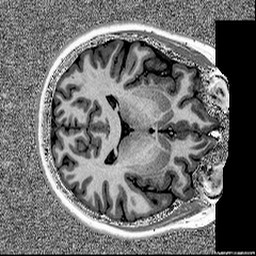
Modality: MP2RAGE
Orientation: axial
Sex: female